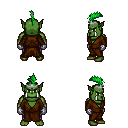
a pixel art fantasy rpg character, male body template, orc, green skin, brown robe, metal pants, green mohawk hairstyle, silver tiara, metal gloves, four views (front, back, left, right), 2x2 character sprite sheet, small pixel art, hard edges, no anti-aliasing